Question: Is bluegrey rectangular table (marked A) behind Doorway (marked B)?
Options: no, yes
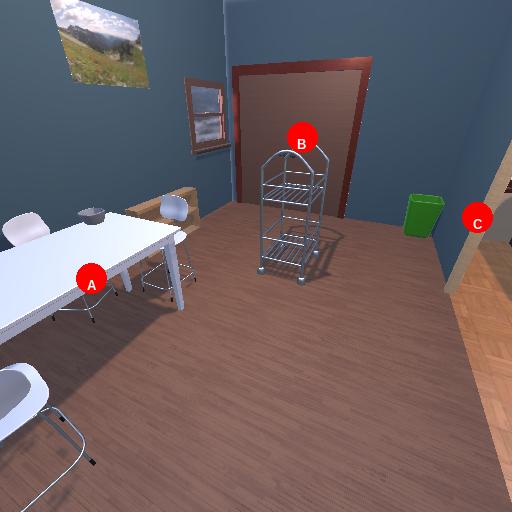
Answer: no